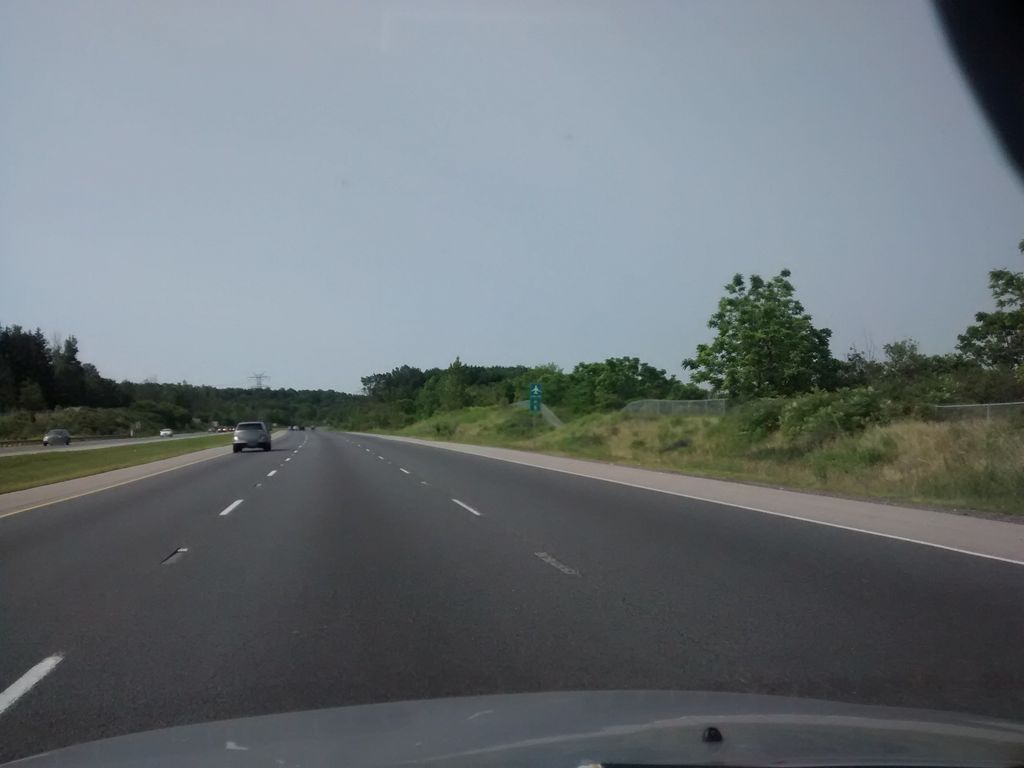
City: hamilton